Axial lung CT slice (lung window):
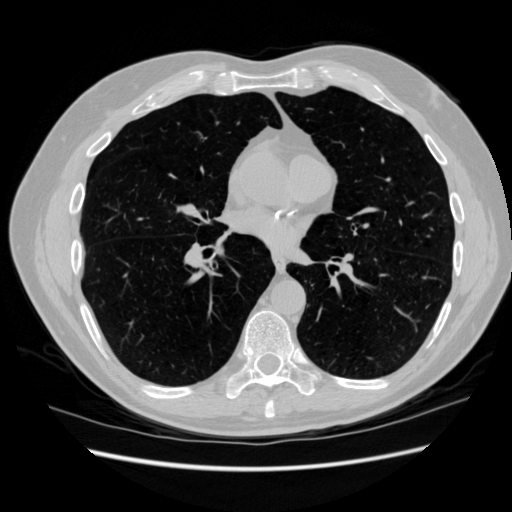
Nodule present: no